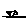
Label: tree